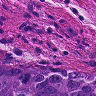
Metastatic tissue present: no